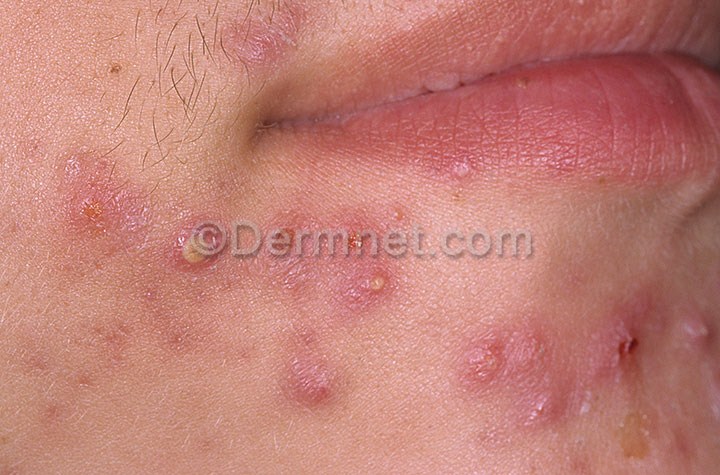
Disease: Acne and Rosacea Photos